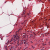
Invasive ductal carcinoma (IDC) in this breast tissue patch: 0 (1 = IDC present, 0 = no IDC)